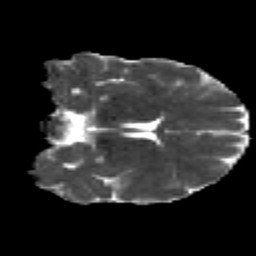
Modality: MD
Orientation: coronal
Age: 26
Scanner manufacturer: siemens
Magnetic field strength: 3 T
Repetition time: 2.2 s
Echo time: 0.084 s